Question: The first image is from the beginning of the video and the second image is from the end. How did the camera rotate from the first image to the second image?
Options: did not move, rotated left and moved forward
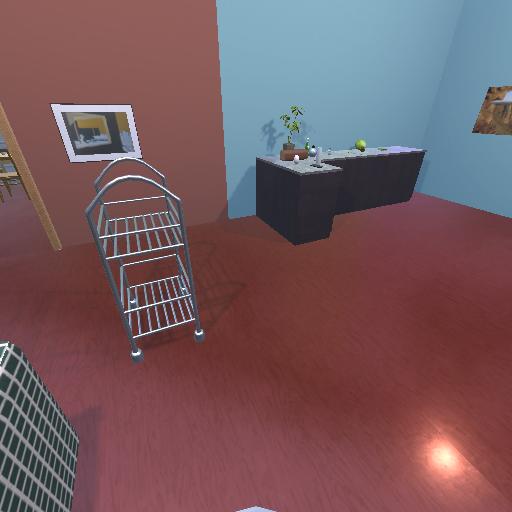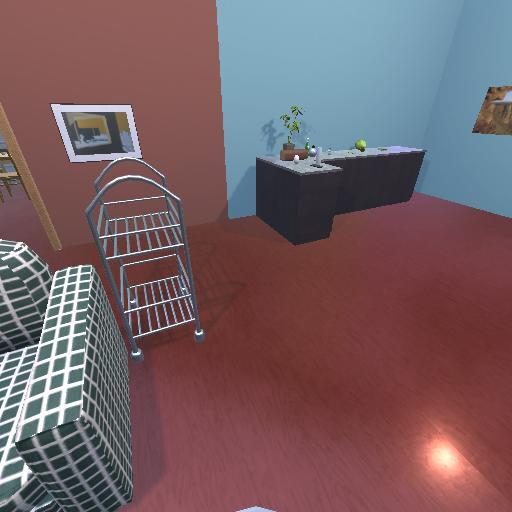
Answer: did not move